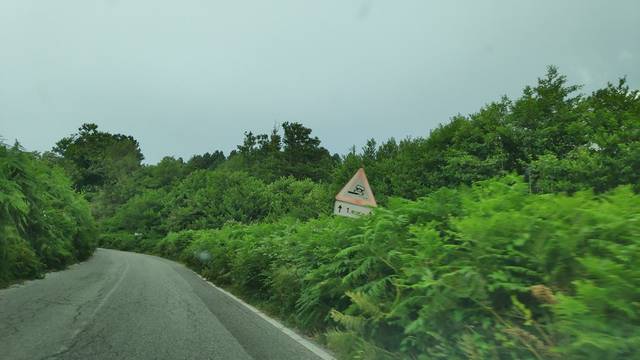
Region: Italy
Coordinates: 38.533, 16.323